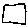
Label: square